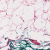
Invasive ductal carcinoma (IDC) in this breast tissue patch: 0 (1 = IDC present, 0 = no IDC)